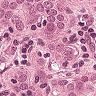
Metastatic tissue present: yes